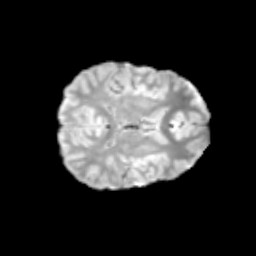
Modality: T2w
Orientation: axial
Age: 12
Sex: male
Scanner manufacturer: siemens
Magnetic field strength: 3 T
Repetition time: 3.8 s
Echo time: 0.07 s